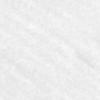
Label: no_change